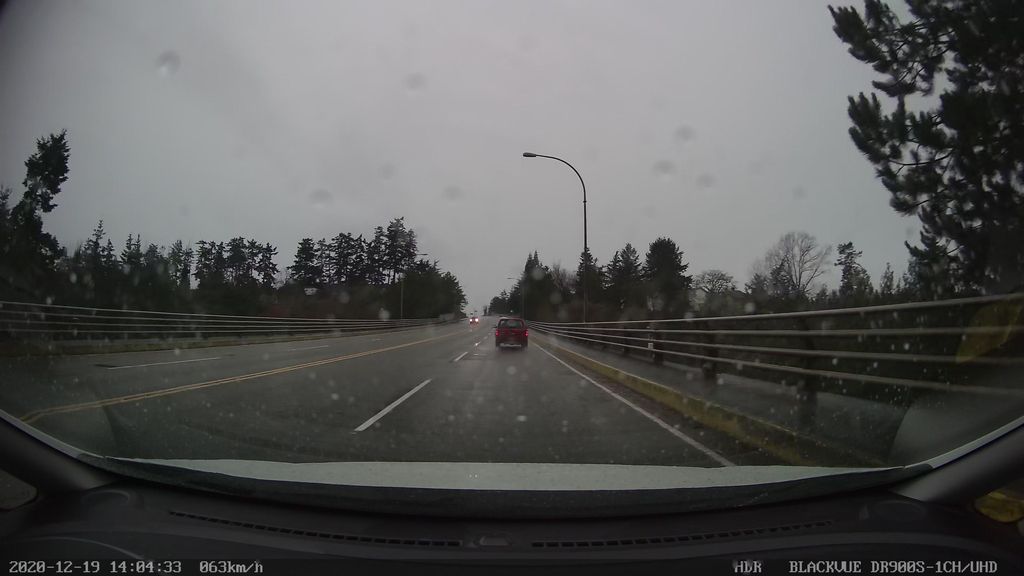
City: victoria